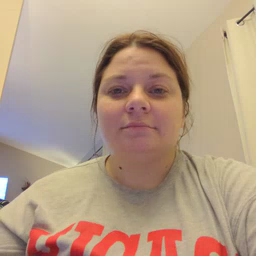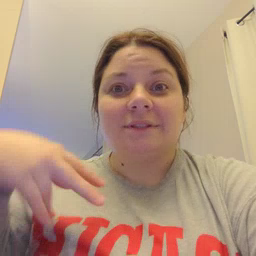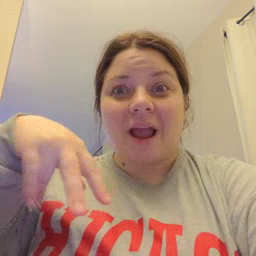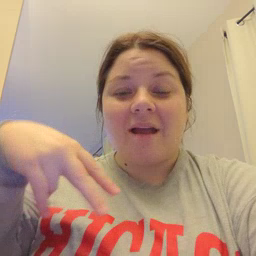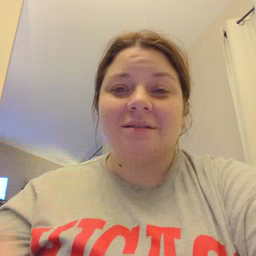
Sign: dance